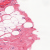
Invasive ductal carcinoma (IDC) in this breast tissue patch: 0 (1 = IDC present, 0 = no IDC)